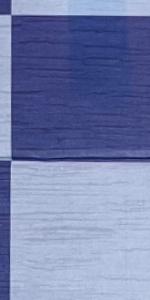
Label: Empty